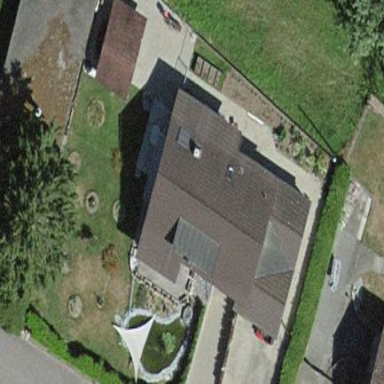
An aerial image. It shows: Building with tiled roof.